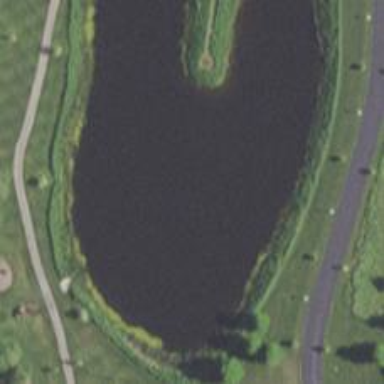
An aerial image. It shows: Peaceful pond surrounded by nature.